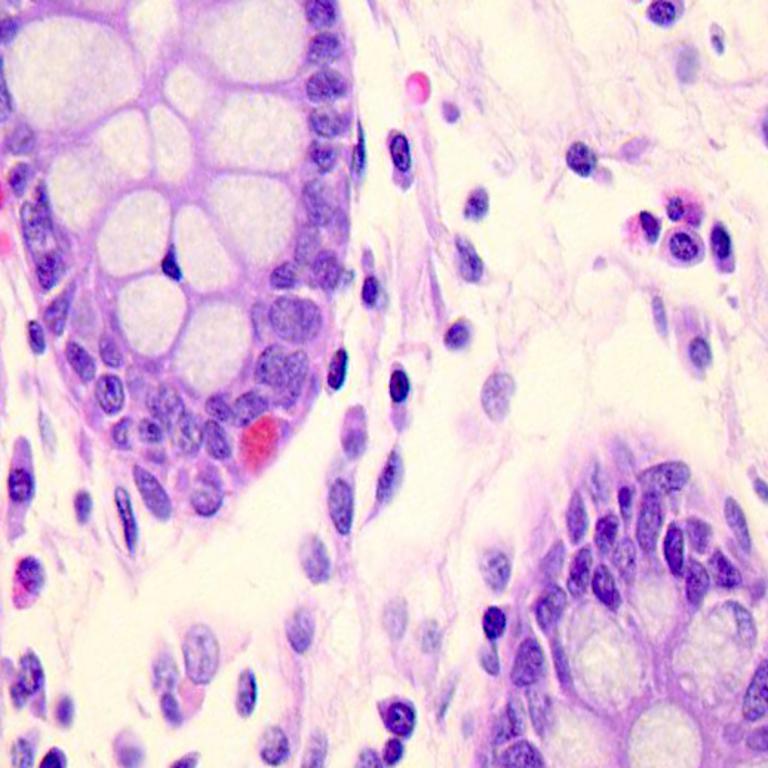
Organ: colon
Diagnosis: benign